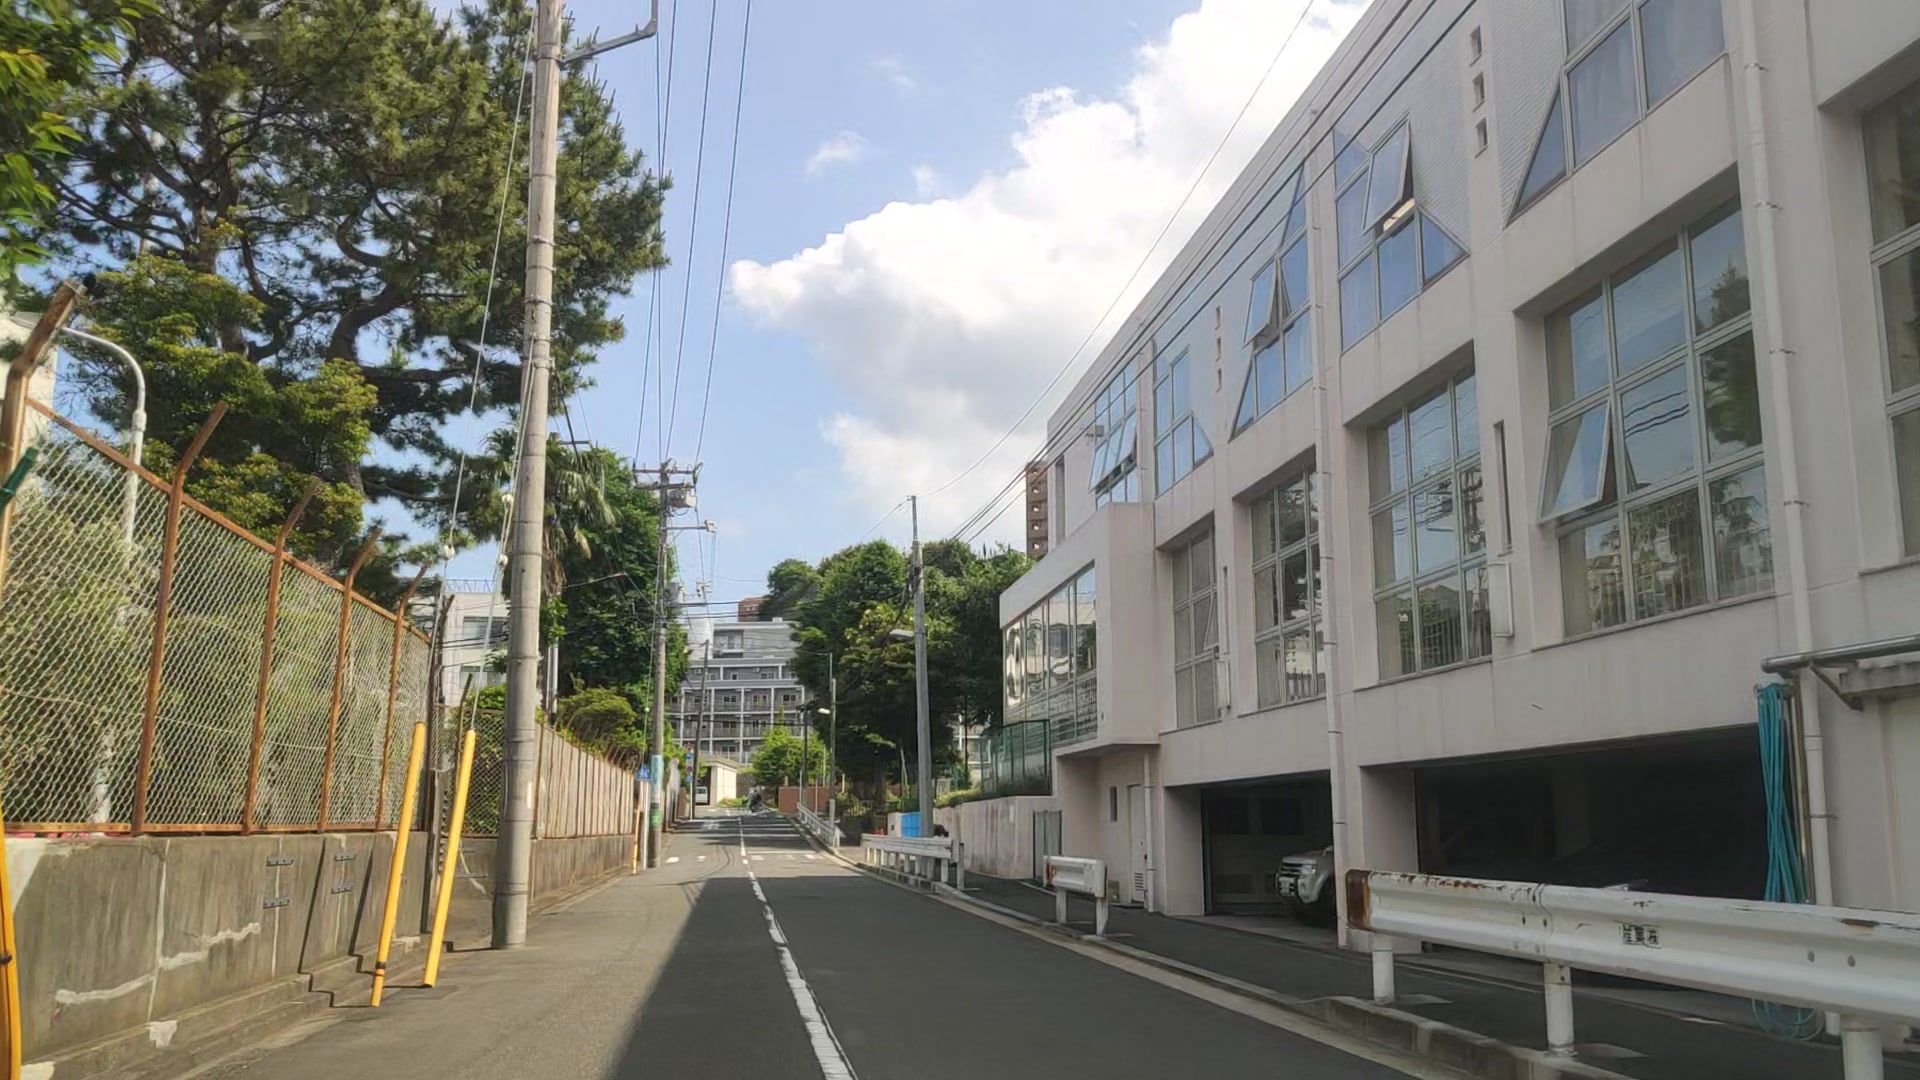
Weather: clear
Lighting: day
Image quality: good
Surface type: driving surface
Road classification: residential
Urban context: urban centre
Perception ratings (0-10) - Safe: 3.88, Lively: 4.4, Beautiful: 6.17, Boring: 3.29, Depressing: 4.74, Wealthy: 4.71